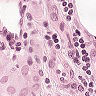
Metastatic tissue present: yes